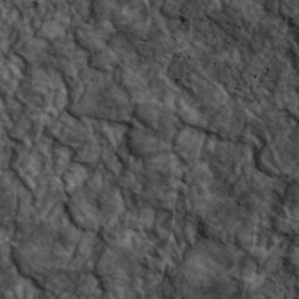
Label: non_frost